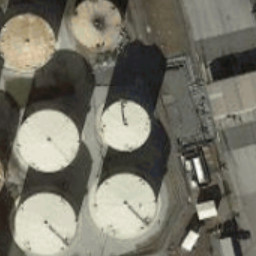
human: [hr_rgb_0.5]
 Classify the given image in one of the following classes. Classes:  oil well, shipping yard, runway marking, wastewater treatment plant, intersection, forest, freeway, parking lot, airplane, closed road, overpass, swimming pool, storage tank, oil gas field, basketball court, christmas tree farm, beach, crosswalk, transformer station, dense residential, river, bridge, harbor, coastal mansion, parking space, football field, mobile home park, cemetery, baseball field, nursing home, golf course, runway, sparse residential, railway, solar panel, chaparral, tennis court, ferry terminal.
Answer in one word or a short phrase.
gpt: storage tank